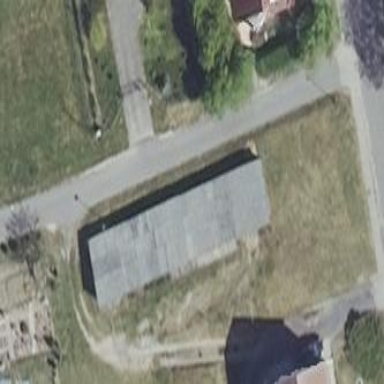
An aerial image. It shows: Garage building.